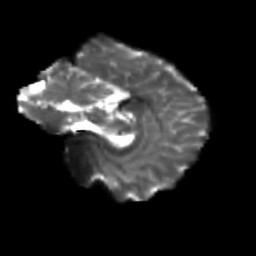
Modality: T2w
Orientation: sagittal
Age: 20
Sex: female
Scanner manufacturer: siemens
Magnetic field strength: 3 T
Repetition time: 3.5 s
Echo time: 0.104 s